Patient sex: F
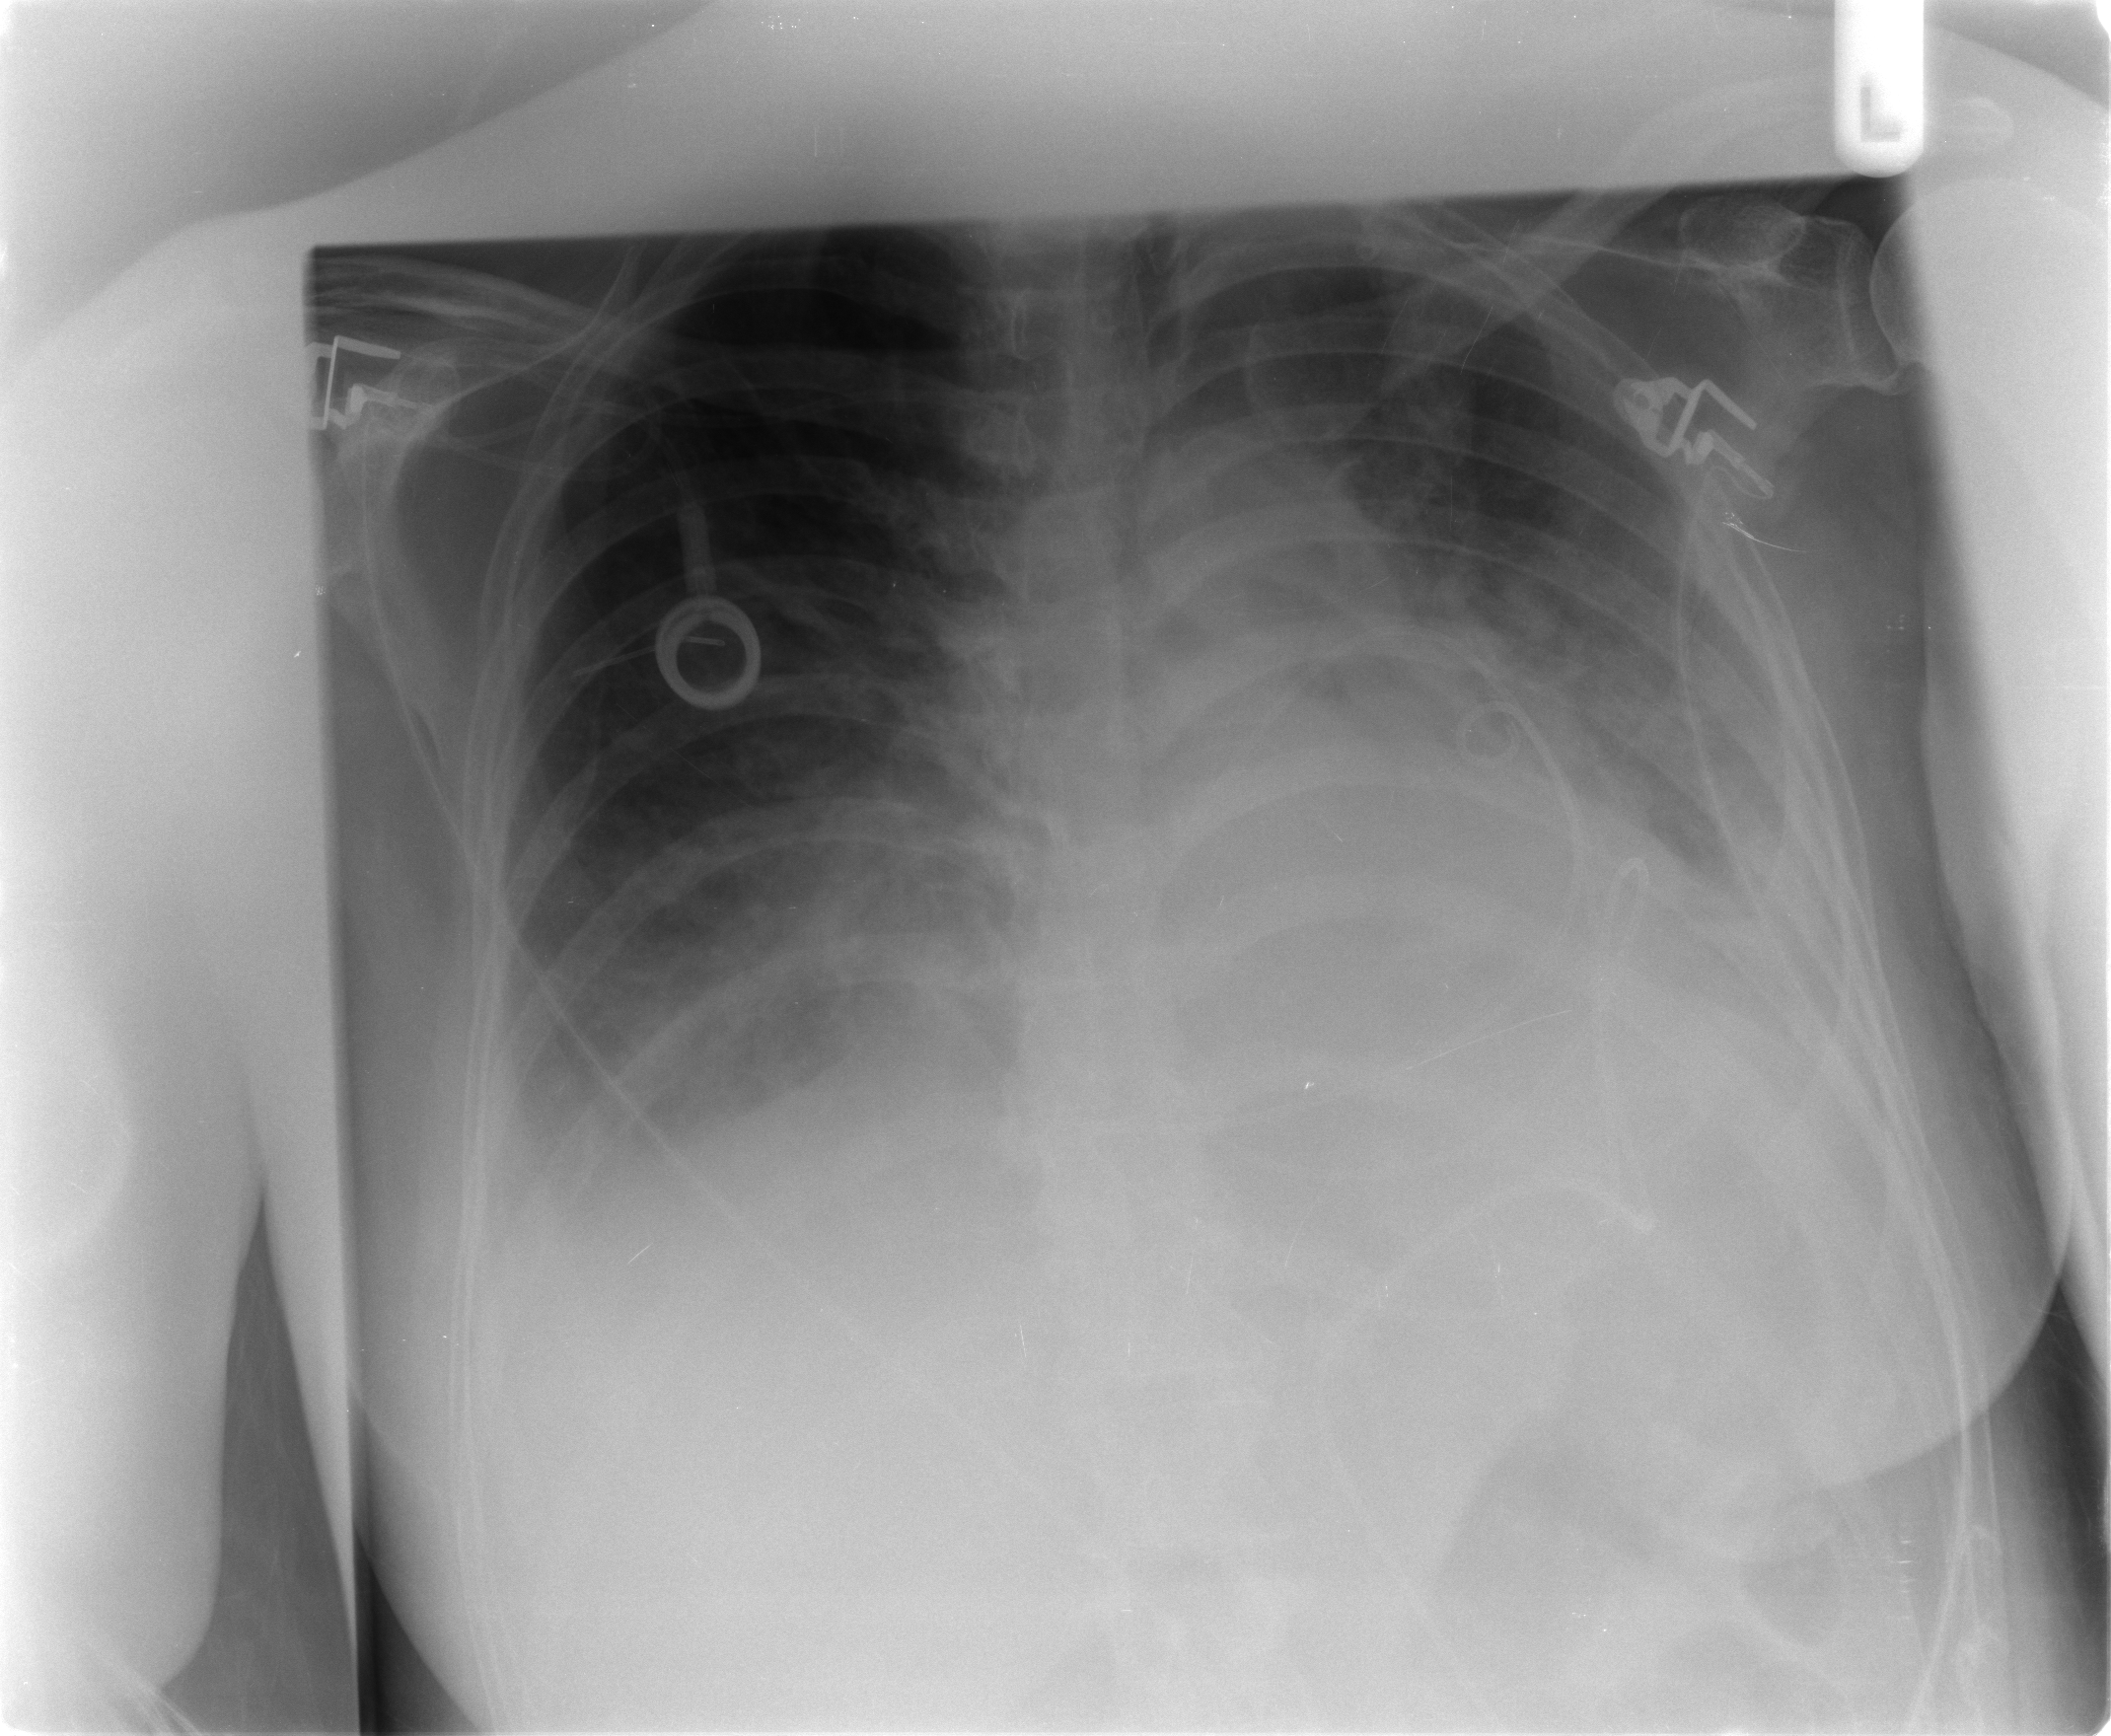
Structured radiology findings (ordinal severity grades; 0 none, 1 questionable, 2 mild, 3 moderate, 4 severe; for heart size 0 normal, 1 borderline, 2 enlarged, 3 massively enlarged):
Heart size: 2
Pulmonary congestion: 2
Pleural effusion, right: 2
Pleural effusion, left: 2
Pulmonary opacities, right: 2
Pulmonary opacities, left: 3
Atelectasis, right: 2
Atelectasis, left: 2